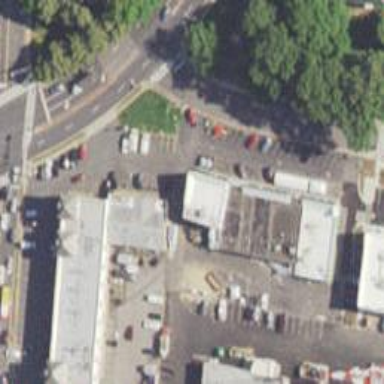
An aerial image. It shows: Convenience shop.